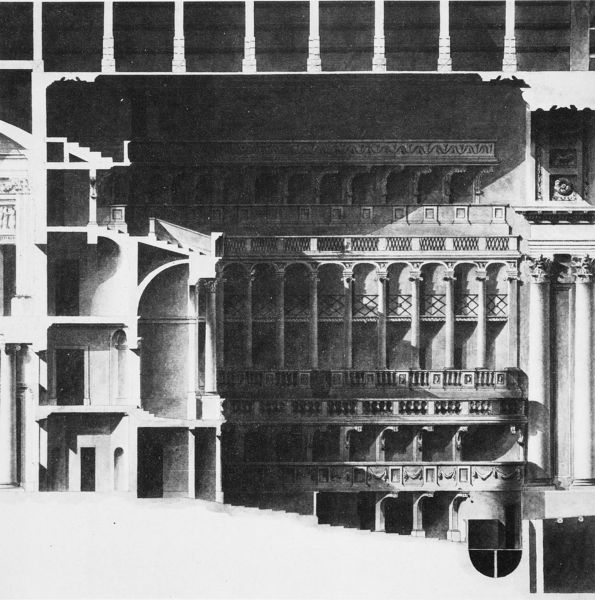
Titel: Oper in Wien, Längsschnitt (Detail)
Künstler: Carl von Fischer
Standort: München
Institution: Architektursammlung der Technischen Universität
Schlagwörter: schatten, weiß, ausschnitt, fenster, grau, licht, paris, raum, schwarz, säule, säulen, tür, zeichnung, zimmer, dach, gebäude, haus, zaun, wand, architektur, stein, steine, bild, häuser, brüstung, gitter, kirche, klassizismus, bühne, oper, publikum, theater, balkon, modell, bogen, fassade, türen, parkett, studie, fischer, mauer, loge, proszenium, rang, treppe, treppen, ornamente, geländer, balkone, logen, foto, fotografie, bögen, arkade, ruine, kloster, münchen, stockwerk, schnitt, räume, entwurf, arkaden, kapitell, photo, schnit, rundbögen, plan, ballustrade, kulisse, tempel, klassik, querschnitt, bau, römisch, klassisch, kapitel, abriss, gebälk, bauwerk, aufbau, aufriss, korintisch, carl von fischer, gänge, säulenordnung, sektion, schitt, nationaltheater, längsschnitt, aufschnitt, ballustraden, zuschauerrang, shwarzweiss